Echo time (TE): 2.4 ms
Repetition time (TR): 4.7 ms
Flip angle: 90 degrees
Bandwidth: 545 Hz
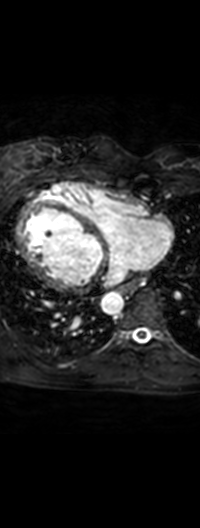
Patient age (years): 27
Disease severity: moderate
Diagnoses: BilateralSVC
Cardiac structures present: LV (left ventricle), RV (right ventricle), LA (left atrium), RA (right atrium), AO (aorta), PA (pulmonary artery), SVC (superior vena cava), IVC (inferior vena cava)